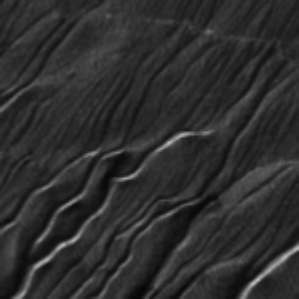
Label: frost